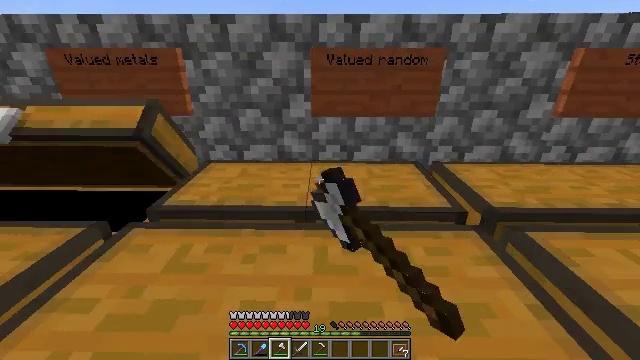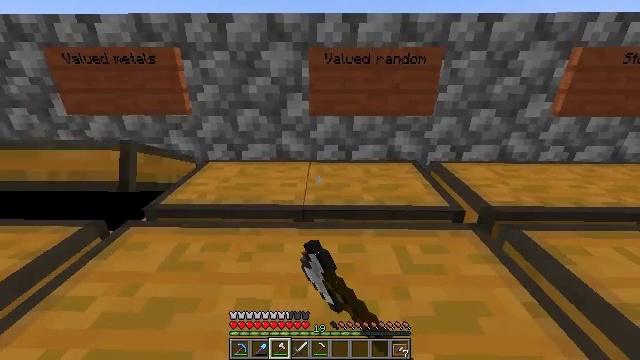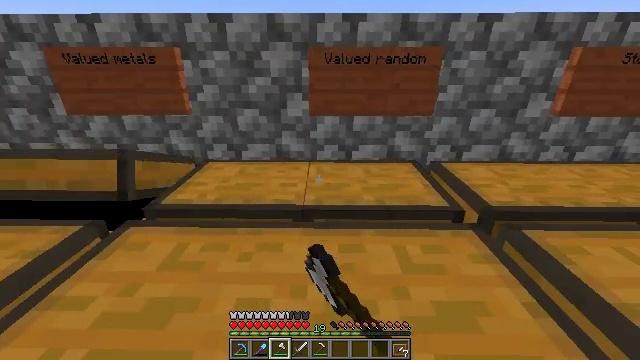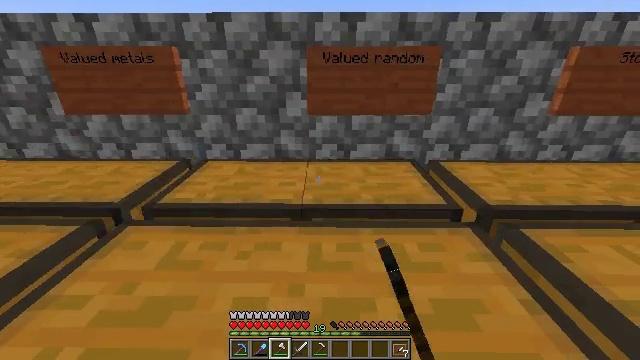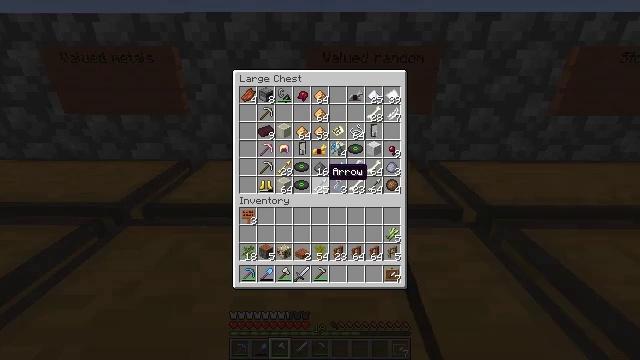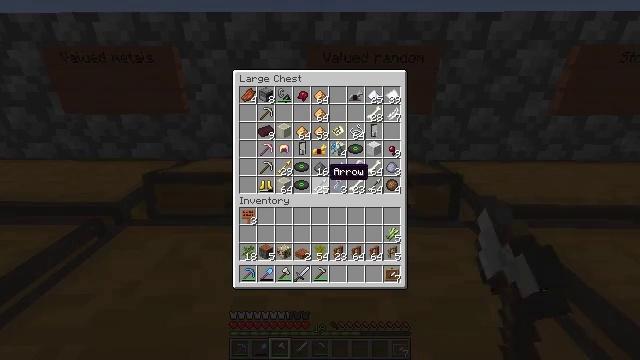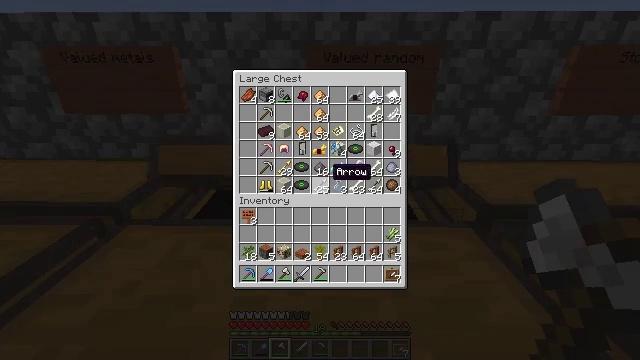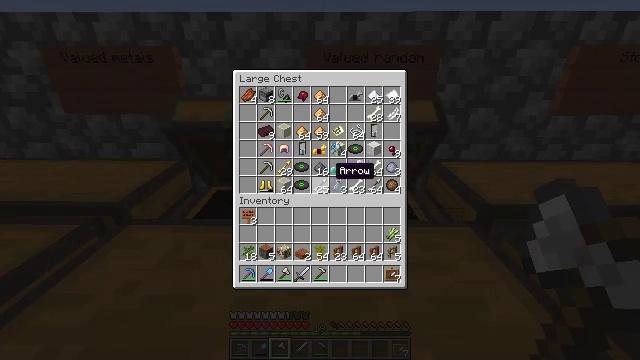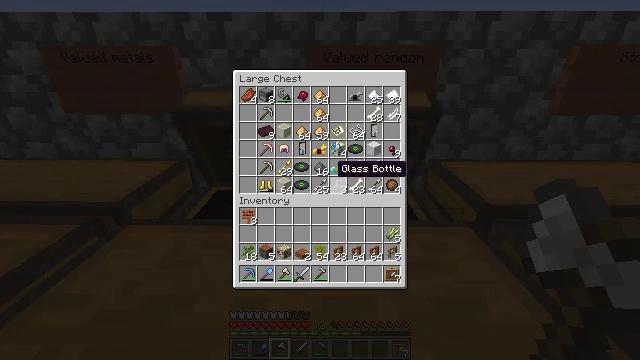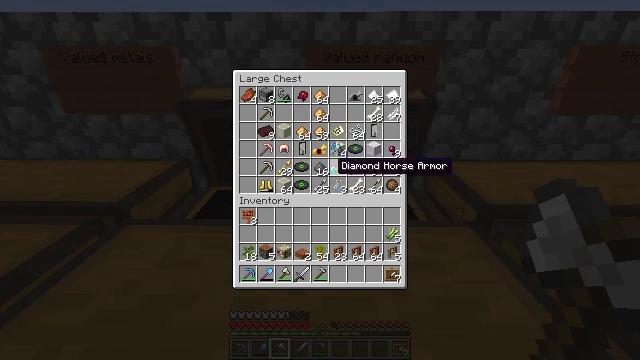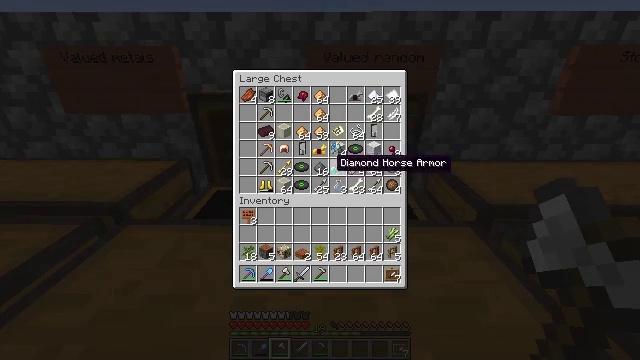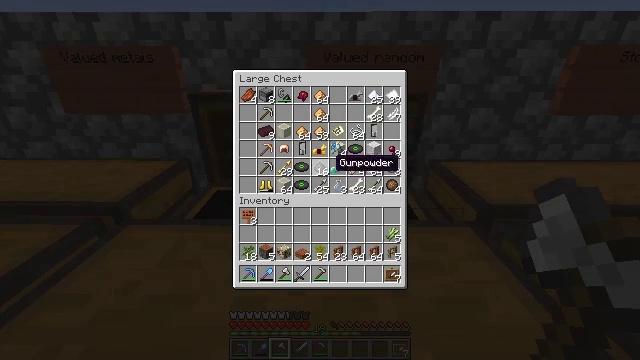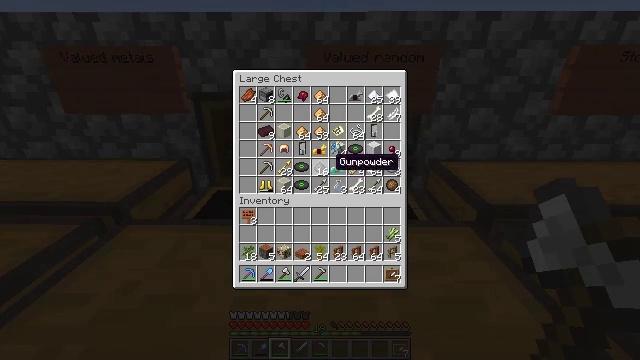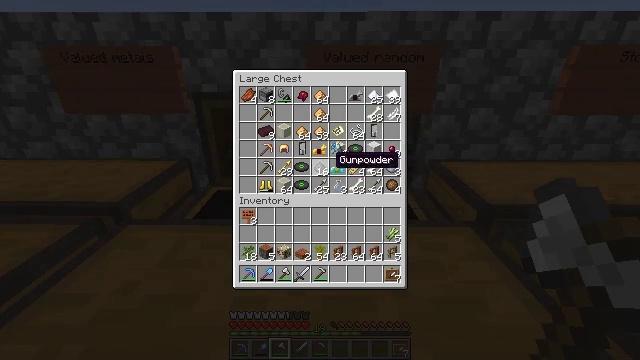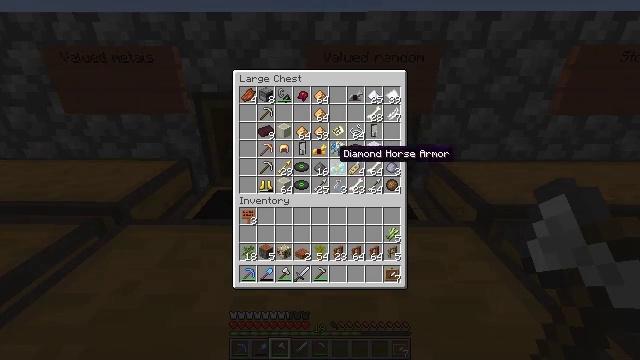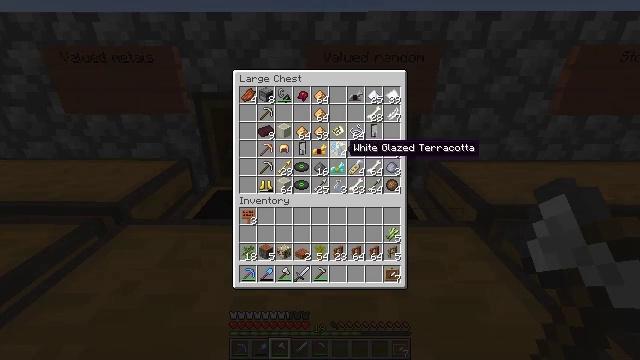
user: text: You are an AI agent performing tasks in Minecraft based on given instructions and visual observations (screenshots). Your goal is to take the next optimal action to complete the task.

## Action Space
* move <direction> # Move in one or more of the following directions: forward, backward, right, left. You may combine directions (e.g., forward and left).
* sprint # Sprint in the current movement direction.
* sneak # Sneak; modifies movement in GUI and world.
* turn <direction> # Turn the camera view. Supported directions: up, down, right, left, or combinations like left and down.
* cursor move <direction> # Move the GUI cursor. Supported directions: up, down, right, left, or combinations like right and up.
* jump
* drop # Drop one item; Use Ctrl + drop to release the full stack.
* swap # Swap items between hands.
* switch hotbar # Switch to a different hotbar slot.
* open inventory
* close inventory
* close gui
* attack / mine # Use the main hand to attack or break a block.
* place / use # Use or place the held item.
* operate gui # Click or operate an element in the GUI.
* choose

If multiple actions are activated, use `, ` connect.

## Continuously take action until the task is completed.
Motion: motion action
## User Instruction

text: Mine the acacia wall sign from the wall.
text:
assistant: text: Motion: use / place
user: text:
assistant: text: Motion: no_op
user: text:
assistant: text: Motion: no_op
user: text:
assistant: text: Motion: open gui
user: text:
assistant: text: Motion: no_op
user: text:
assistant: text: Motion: no_op
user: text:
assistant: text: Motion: no_op
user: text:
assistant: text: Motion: no_op
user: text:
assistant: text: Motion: sneak
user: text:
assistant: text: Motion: sneak
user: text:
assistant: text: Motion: sneak
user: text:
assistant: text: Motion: sneak
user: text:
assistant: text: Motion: sneak
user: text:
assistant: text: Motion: sneak
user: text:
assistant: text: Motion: sneak, cursor move right
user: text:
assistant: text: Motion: sneak, cursor move right
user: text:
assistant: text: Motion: sneak
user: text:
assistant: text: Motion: sneak
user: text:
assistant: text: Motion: sneak
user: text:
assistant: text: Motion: sneak, cursor move left and down
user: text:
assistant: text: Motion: sneak, cursor move down
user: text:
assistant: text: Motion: sneak
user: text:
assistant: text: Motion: sneak
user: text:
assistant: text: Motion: sneak
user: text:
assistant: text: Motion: sneak
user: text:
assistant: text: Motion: sneak
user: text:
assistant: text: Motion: sneak
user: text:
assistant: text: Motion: sneak, choose
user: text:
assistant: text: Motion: sneak, choose
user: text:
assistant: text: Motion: sneak, choose